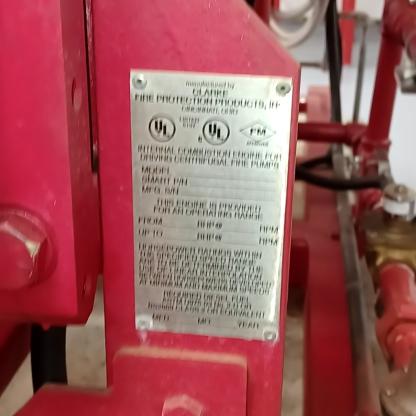
Klasa: tabliczka-znamionowa